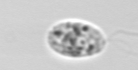
Label: Amoeba